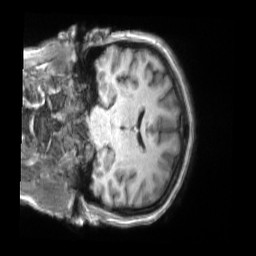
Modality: T1w
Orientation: coronal
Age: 54
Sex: female
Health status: ill
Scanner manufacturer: siemens
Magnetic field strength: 3 T
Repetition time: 2.2 s
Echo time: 0.00157 s